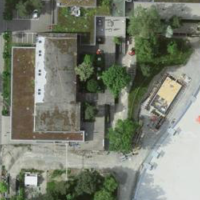
EUNIS habitat code: 53
Species observed at this site:
Dryas octopetala